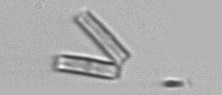
Label: Thalassionema